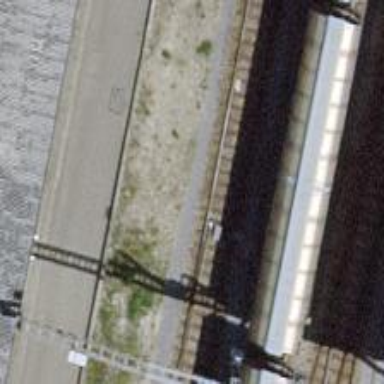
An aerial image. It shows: Railway switch.